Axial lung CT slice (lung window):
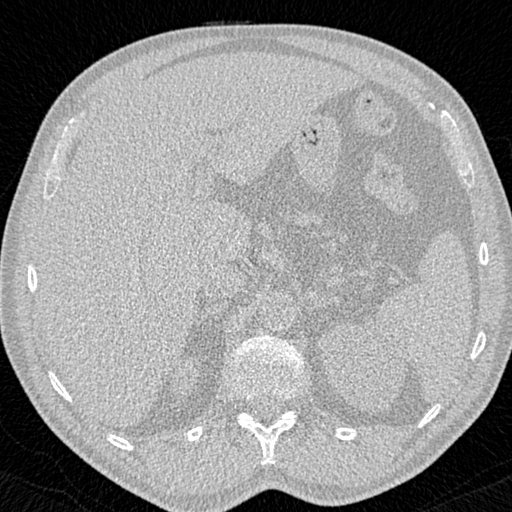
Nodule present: no